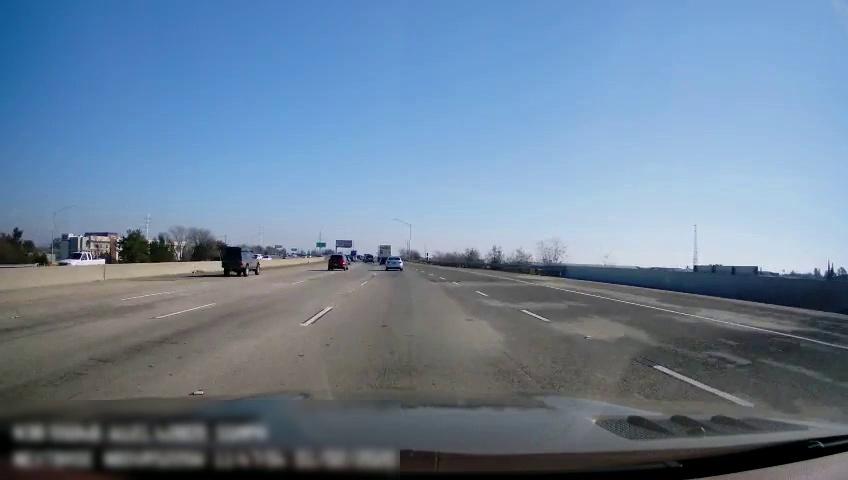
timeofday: Day
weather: Sunny
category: Drivable Space
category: Vehicles | Truck
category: Vehicles | SUV
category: Vehicles | SUV
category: Vehicles | SUV
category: Vehicles | SUV
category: Vehicles | SUV
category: Vehicles | Truck
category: Lanes | Alternate Lane
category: Lanes | Alternate Lane
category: Lanes | Alternate Lane
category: Lanes | Current Lane
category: Lanes | Alternate Lane
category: Traffic | Signs